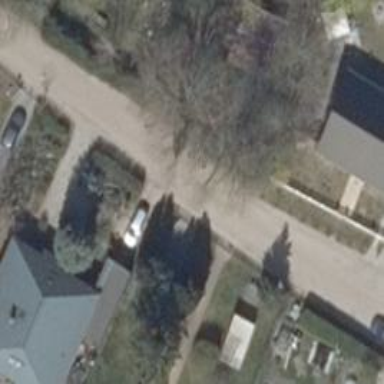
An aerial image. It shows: Footway with concrete surface.